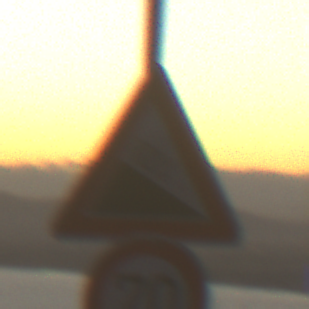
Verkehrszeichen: Gefaelle10
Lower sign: Geschwindigkeit70
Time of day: Dawn
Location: Outdoor (RoadRail)
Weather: Clear
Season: NotSpecified
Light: Natural